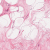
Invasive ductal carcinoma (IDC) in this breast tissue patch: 0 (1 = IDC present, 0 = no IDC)